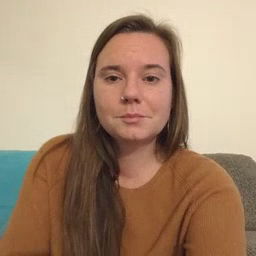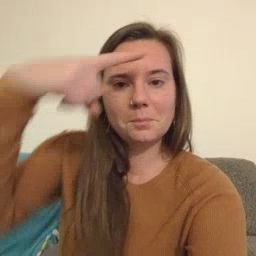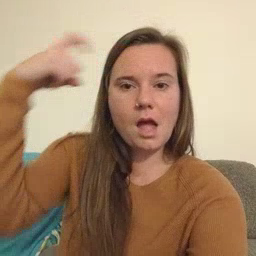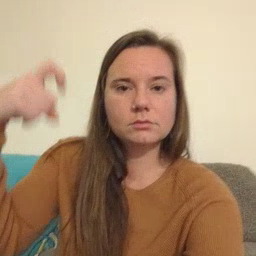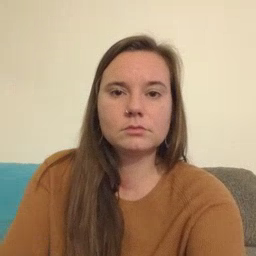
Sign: because